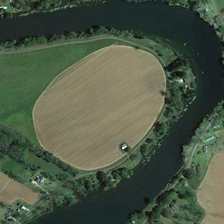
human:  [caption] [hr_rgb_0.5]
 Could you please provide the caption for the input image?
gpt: the circular land is a bare land .

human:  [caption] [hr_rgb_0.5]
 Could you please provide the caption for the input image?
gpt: the circular land is a bare land .

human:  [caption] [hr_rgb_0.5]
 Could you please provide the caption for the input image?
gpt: a large number of trees have been planted along the river .

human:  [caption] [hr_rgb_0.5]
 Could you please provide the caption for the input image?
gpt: a large number of trees have been planted along the river .

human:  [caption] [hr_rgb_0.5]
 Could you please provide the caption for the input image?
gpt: a large number of trees have been planted along the river .